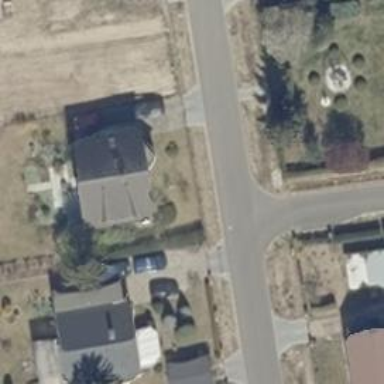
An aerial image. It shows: Smooth asphalt road in residential area.